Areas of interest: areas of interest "Park and greenspace"
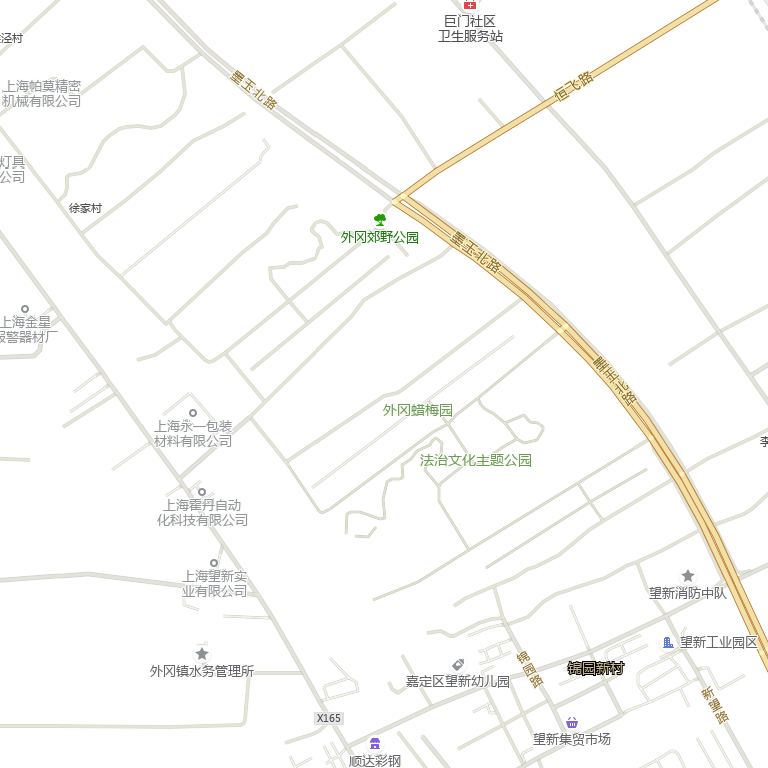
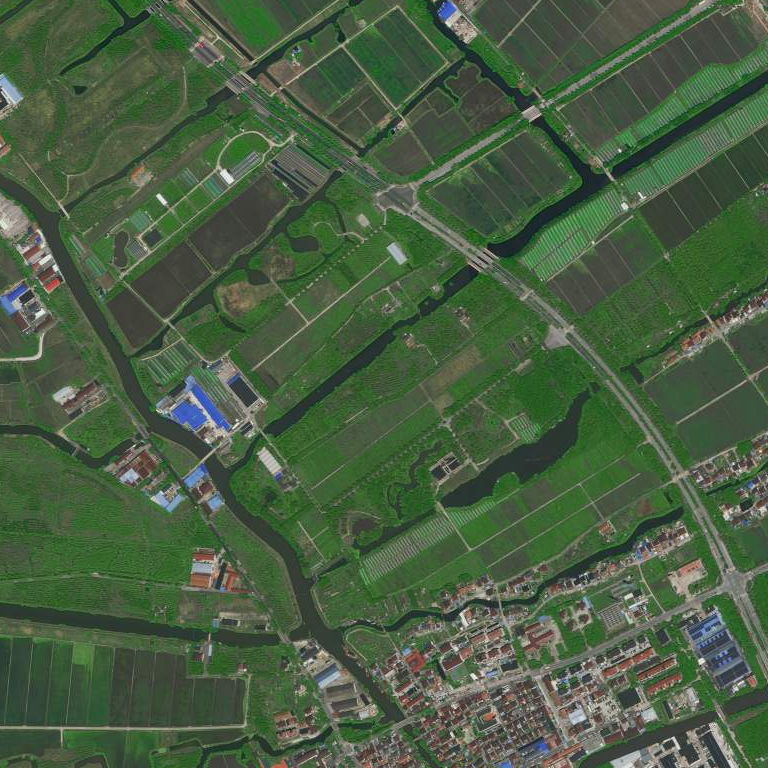